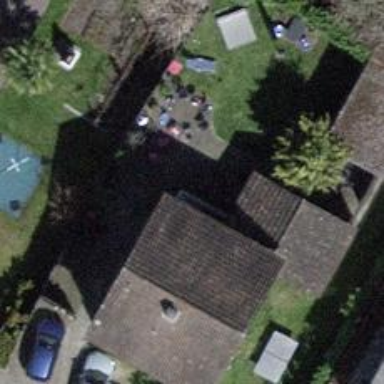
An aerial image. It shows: Building with tiled roof.